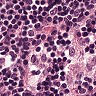
Metastatic tissue present: no